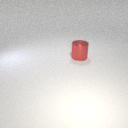
large red metal cylinder